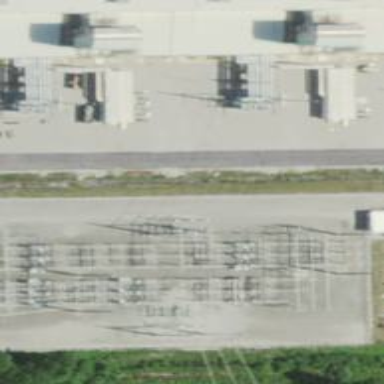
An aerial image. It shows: Switch used for power control.